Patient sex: F
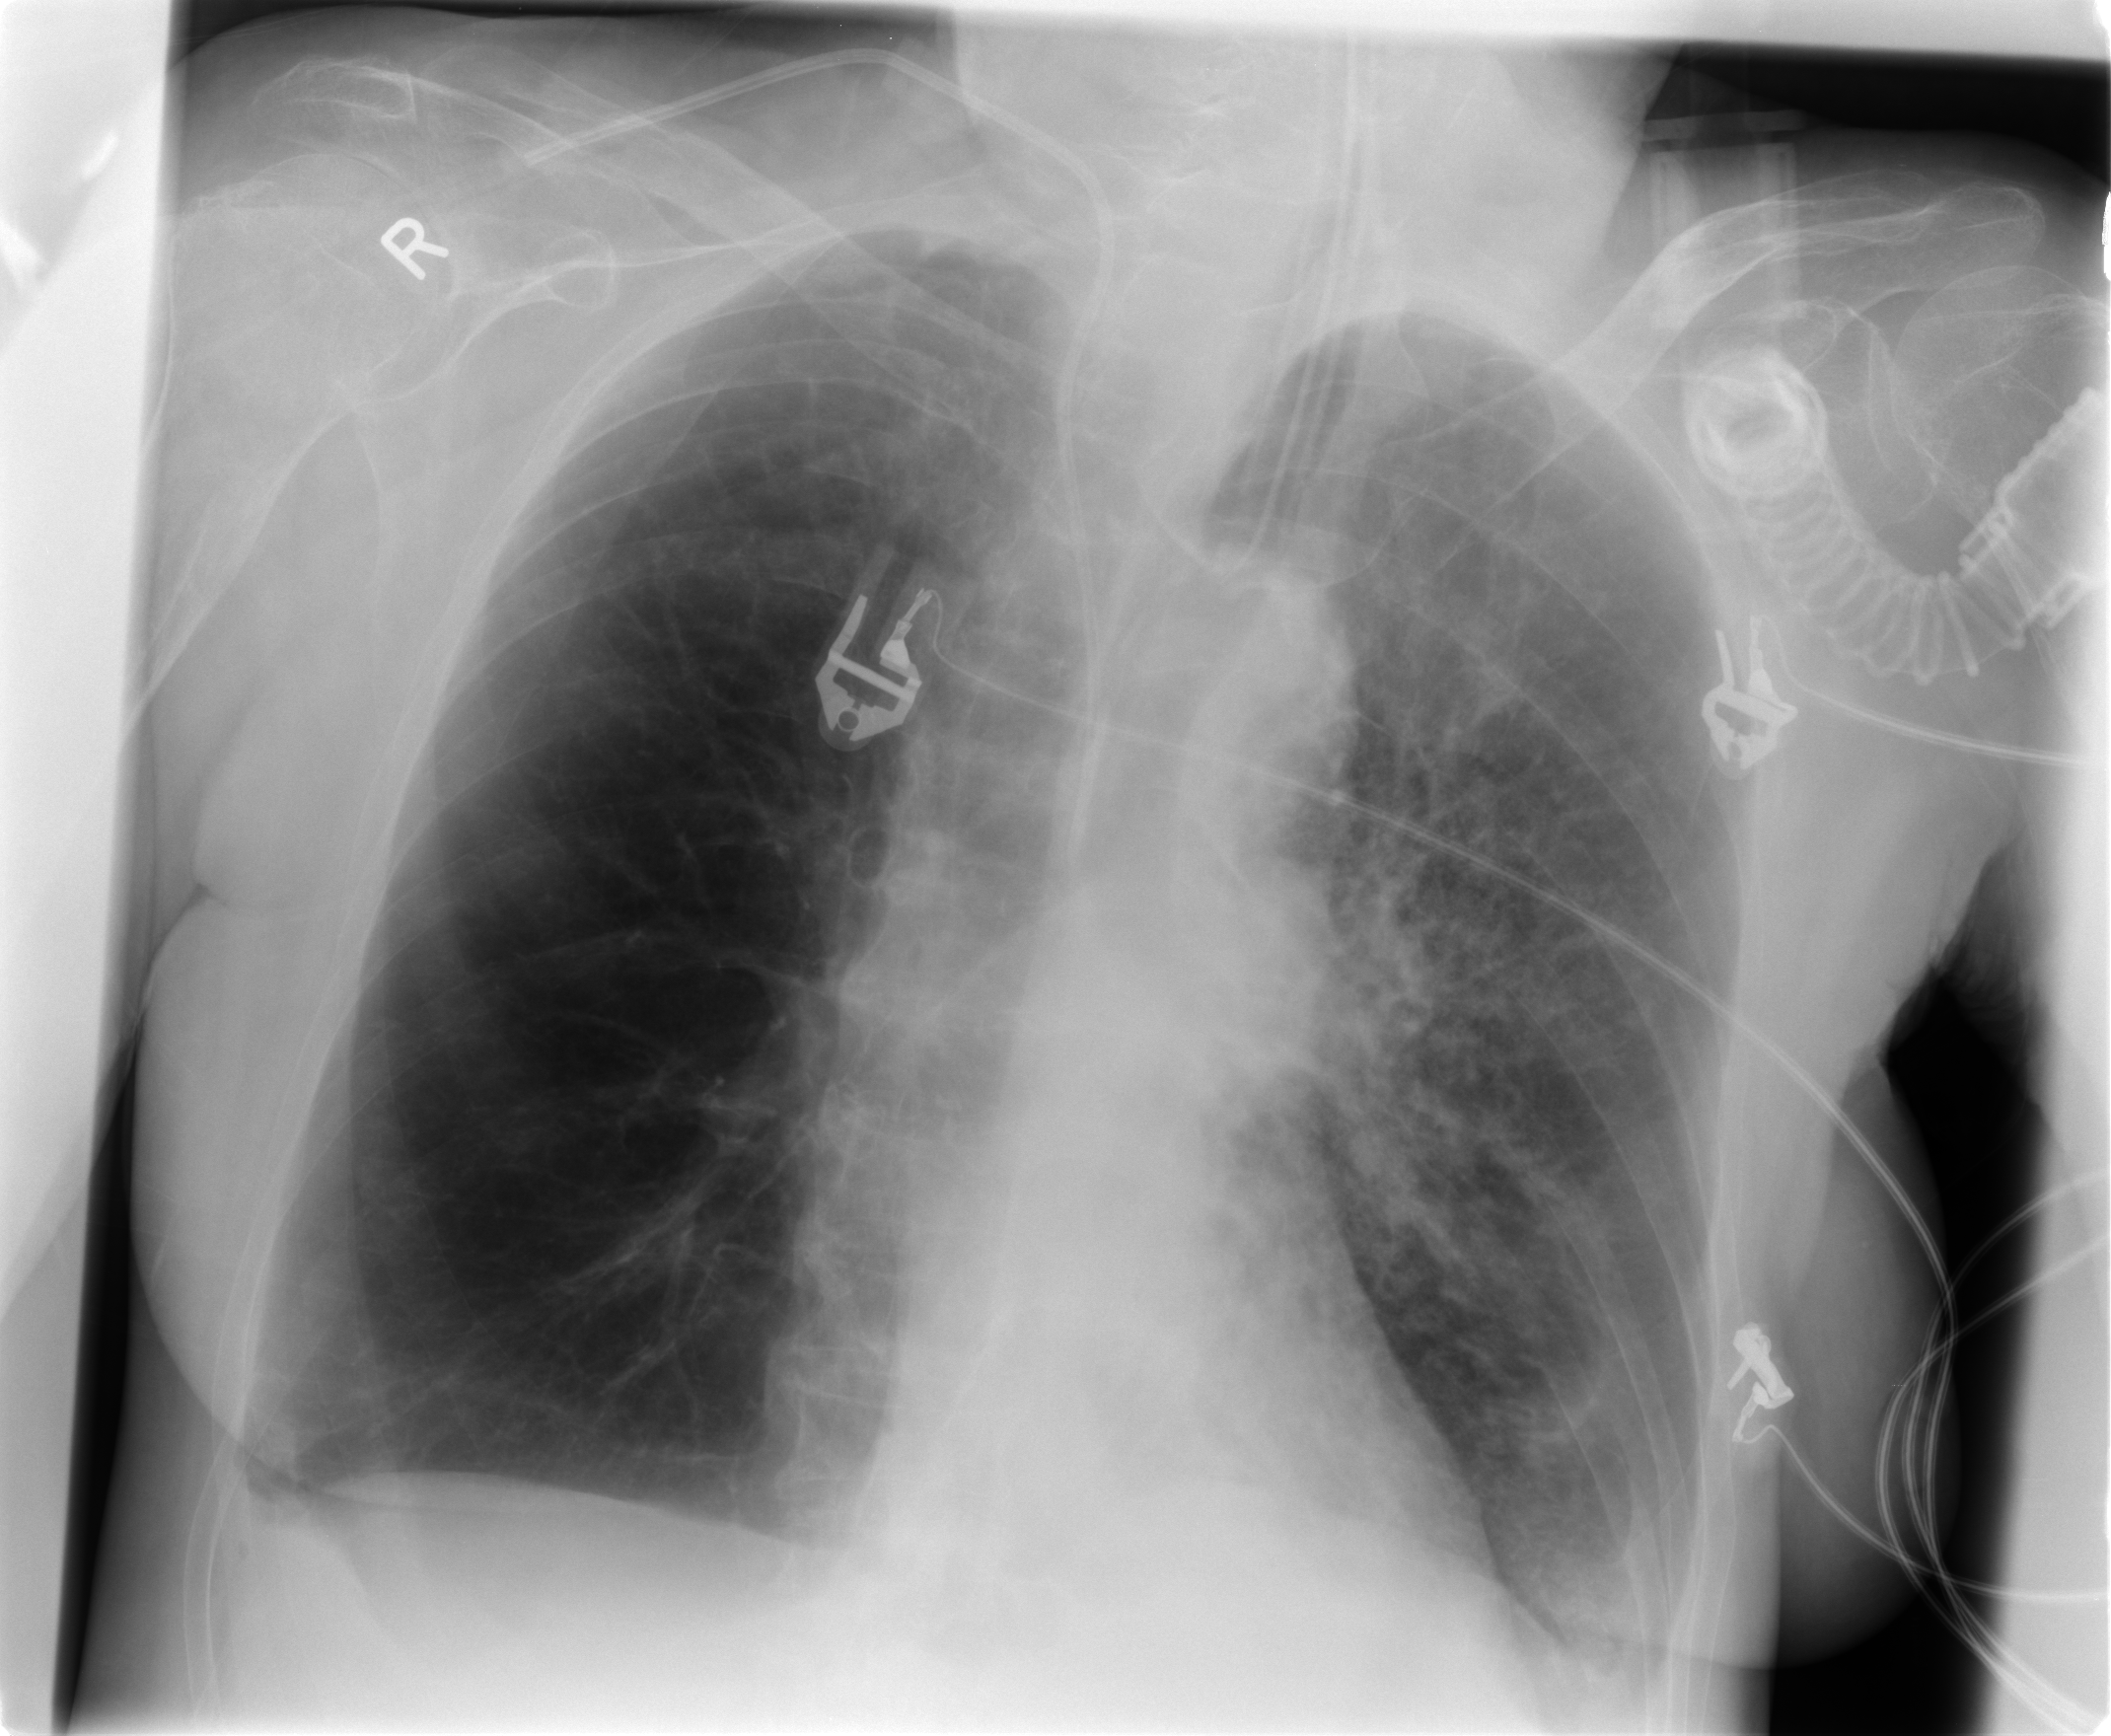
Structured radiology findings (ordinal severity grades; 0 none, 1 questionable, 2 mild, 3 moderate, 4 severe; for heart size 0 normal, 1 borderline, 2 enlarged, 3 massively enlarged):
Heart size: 0
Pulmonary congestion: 0
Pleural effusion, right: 1
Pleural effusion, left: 1
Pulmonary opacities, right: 0
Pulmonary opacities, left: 1
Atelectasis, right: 1
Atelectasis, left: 2